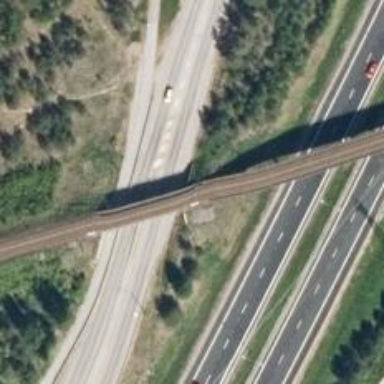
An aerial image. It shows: Bridge carrying continuous electrified railway tracks with contact line.